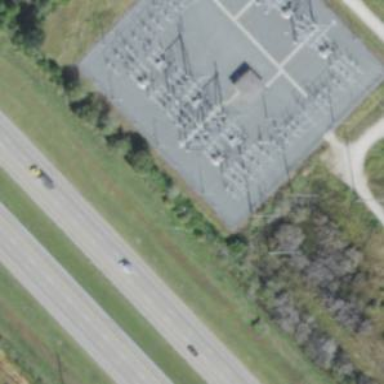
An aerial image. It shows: Switch for power supply.